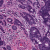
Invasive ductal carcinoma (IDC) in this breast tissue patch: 1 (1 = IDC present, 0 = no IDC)